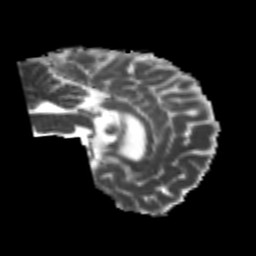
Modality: MD
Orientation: sagittal
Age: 23
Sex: male
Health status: healthy
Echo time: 0.074 s